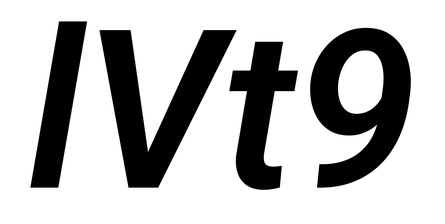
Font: Roboto-Italic_SemiBold_Italic